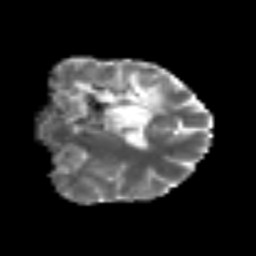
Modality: MD
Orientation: coronal
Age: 31
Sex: female
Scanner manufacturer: siemens
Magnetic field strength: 3 T
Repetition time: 6.1 s
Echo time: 0.101 s